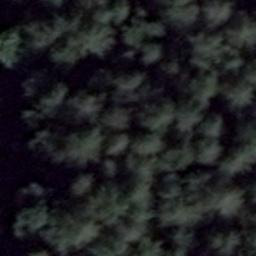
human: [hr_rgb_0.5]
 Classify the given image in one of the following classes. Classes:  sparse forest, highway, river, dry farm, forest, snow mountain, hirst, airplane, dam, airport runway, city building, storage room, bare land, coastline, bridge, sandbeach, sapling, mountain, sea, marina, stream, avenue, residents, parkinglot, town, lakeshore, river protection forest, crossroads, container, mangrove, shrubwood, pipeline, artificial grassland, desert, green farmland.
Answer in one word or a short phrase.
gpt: forest